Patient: sex F, age 71
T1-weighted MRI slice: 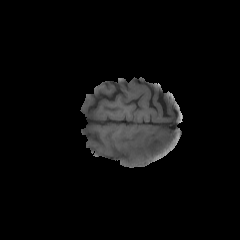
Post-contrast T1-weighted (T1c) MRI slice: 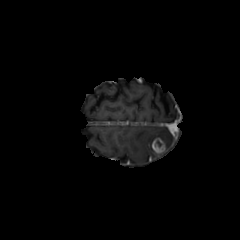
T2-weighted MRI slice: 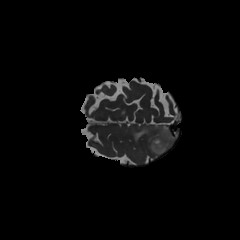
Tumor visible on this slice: yes
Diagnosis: Glioblastoma, IDH-wildtype
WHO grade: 4